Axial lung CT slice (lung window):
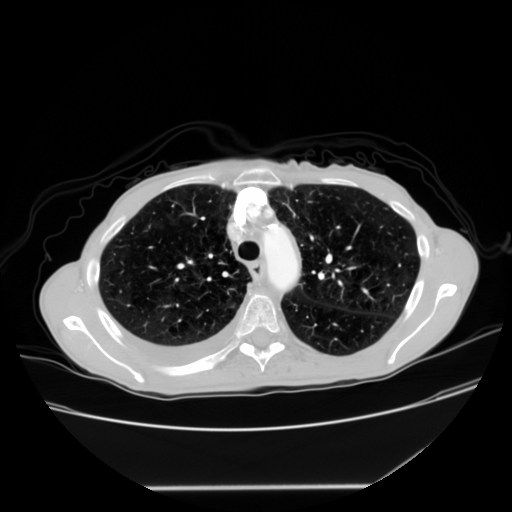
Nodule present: no